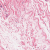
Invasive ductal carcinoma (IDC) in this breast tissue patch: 0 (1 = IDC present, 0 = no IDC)